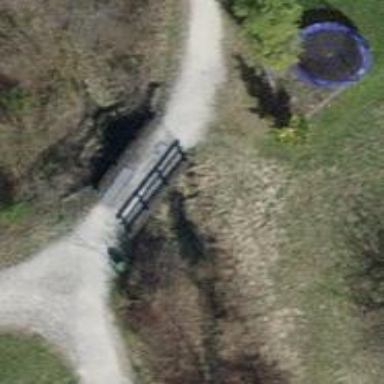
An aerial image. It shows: Track road with unpaved surface crossing bridge.